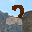
Label: 2